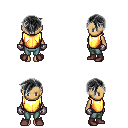
a pixel art fantasy rpg character, female body template, human, tanned skin, gold chest armor, teal pants, gray pixie cut hairstyle, metal gloves, maroon shoes, four views (front, back, left, right), 2x2 character sprite sheet, small pixel art, hard edges, no anti-aliasing